Question: I'm trying to replicate the following GIF from Postmates checkout - a scrollable UITableView positioned on top of a MapView. This tableview can be scrolled, with the normal bounce effect if I go too far down or up.
<URL>
Currently, I have the MapView and UITableView added as sibling views to my ViewController's view. I have adjusted the frame of the table view to move it down.
'''
CGRect rect = CGRectMake(
0.f,
200.f,
self.view.bounds.size.width,
self.view.bounds.size.height - self.navigationController.navigationBar.bounds.size.height - 200.f
);
'''

The two main issue's I'm having are:
1. I cannot figure out how to drag the entire tableview down when pulling down. E.g. the grey (my tableView.backgroundColor) sticks when I scroll down. If however, I make that background clear, then when I drag up, you see the map emerging from behind the view.
2. My cells keep disappearing when I scroll up. I have clipsToBounds = false, and I'm not actually dequeuing cells, just creating them in my cellForRow method, but they still disappear.
I feel like this should be a straightforward layout, but I'm missing something!
I've tried adjusting the 'contentInset' of the table view, but then the scrollbar does not align with the cells as it does in the gif and does not look nice.
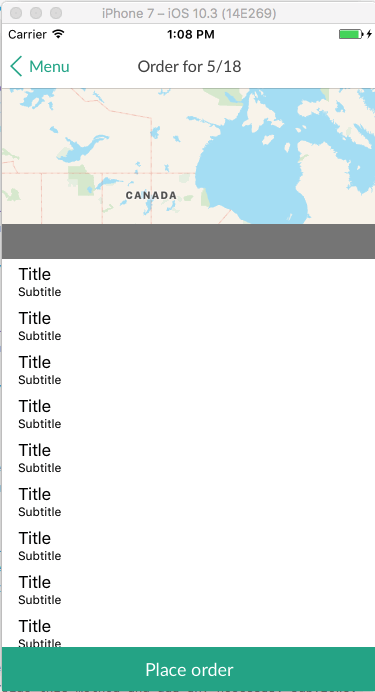
Answer: The solution was simpler than I thought, no autolayout or crazy weird tricks required.
1. Add a full screen table view to your controller, and insert a full screen map view behind it. self.mapView = [[MKMapView alloc] initWithFrame:self.view.bounds];
[self.view insertSubview:self.mapView belowSubview:self.tableView];
2. Add a dummy view with the background color of your table view with a height of around 200 pixels, and a full width, into the tableFooterView on your table view. CGFloat footerHeight = 200.0;
UIView *dummyView = [[UIView alloc] initWithFrame:CGRectMake(0, 0, self.tableView.bounds.size.width, footerHeight)];
dummyView.backgroundColor = [UIColor whiteColor];
self.tableView.tableFooterView = dummyView;
3. Set the content offset of the table view to be the inverse of that footer view's height: CGFloat footerHeight = dummyFooterView.bounds.height;
self.tableView.contentOffset = CGPointMake(0, -footerHeight);
4. Set the content inset of your table view to offset the footer view. self.tableView.contentInset = UIEdgeInsetsMake(footerHeight, 0, -footerHeight, 0)
5. Adjust the scrollbar position, again, based on the footer's height. self.tableView.scrollIndicatorInsets = UIEdgeInsetsMake(footerHeight, 0, 0, 0);
This will push down the tableview, ensure the scroll bars match the table view, but allow it to bounce 'up' above its initial position and will ensure the background does not peek through the bottom of the tableview.